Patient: sex M, age 38
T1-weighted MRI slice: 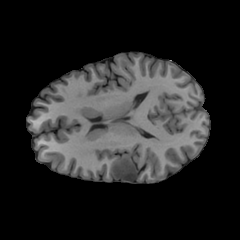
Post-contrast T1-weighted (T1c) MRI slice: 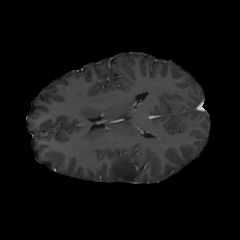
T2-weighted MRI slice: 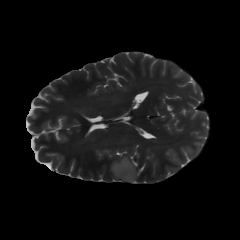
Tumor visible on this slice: yes
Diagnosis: Astrocytoma, IDH-mutant
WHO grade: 2